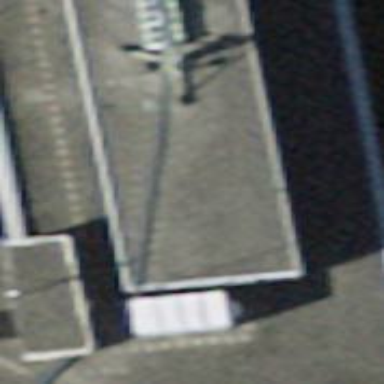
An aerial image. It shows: Mast tower used for communication.